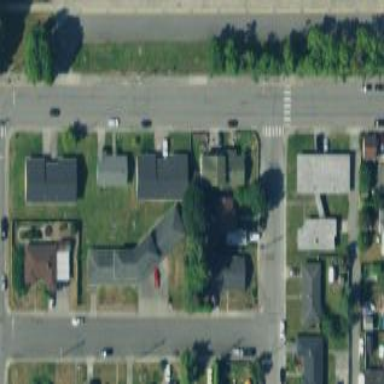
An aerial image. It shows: Sidewalk.